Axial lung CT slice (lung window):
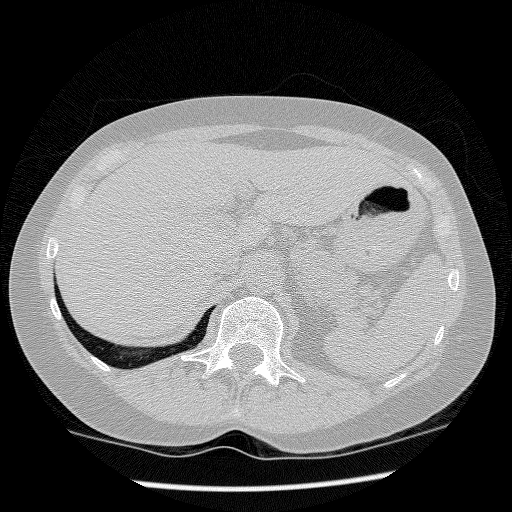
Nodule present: no